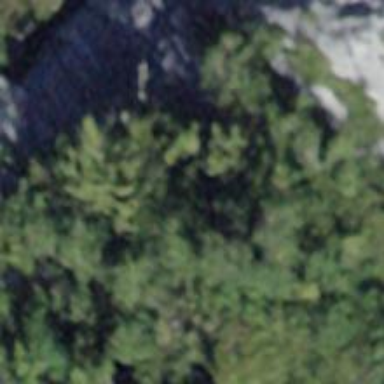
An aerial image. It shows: Cliff in nature.